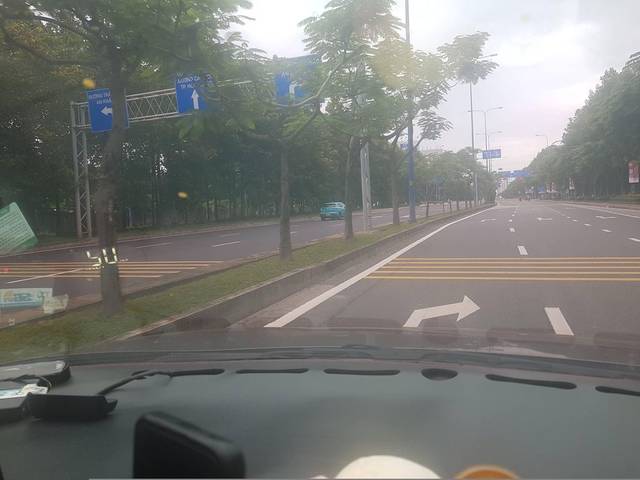
Region: Vietnam
Coordinates: 10.775, 106.726